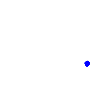
Particle: electron